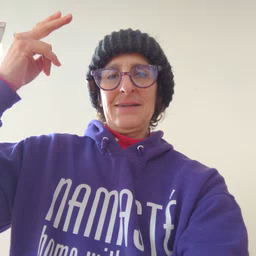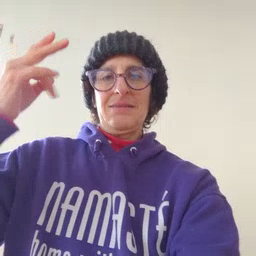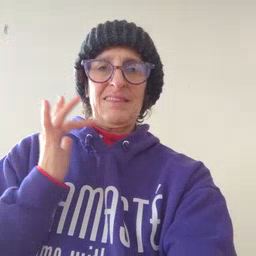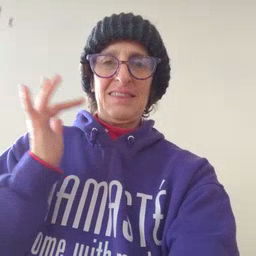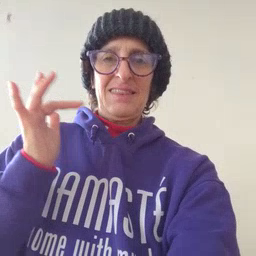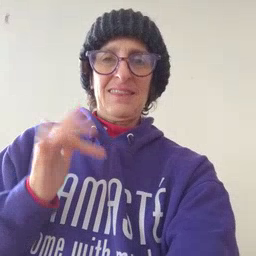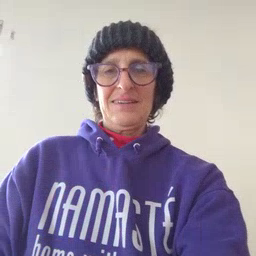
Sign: yucky